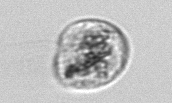
Label: Amoeba